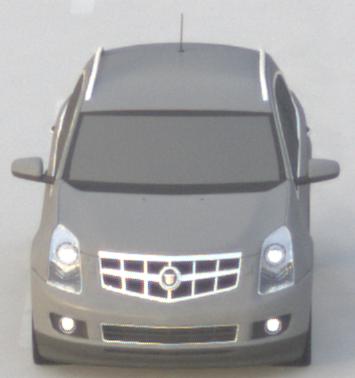
Make: Cadillac
Model: SRX 3.0 V6
Detailed model: SRX (II)
Model produced from: 2010/12
Model produced until: 2012/01
Doors: 5
Color: gray
Road condition: dry road
Daytime: sunrise or sunset
Contrast: low contrast